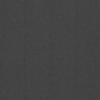
Label: dusty